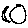
Label: moon